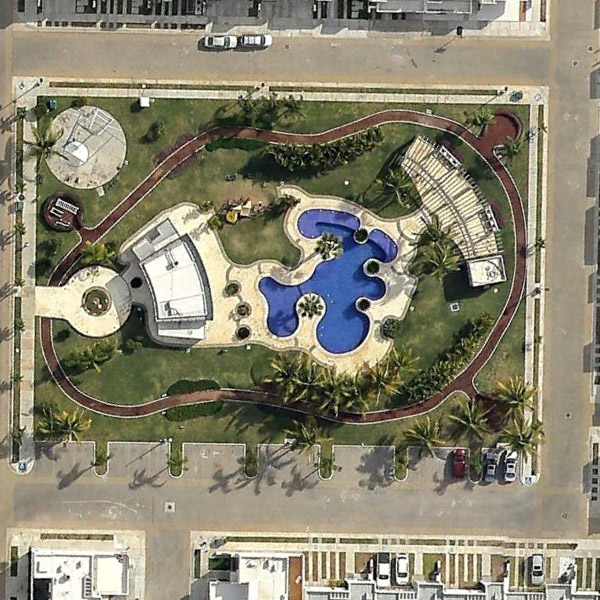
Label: Resort